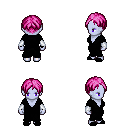
a pixel art fantasy rpg character, female body template, dark elf, purple skin, black robe, metal pants, pink parted hairstyle, white cloth bracers, black slippers, four views (front, back, left, right), 2x2 character sprite sheet, small pixel art, hard edges, no anti-aliasing